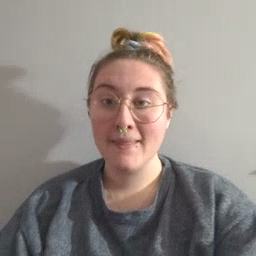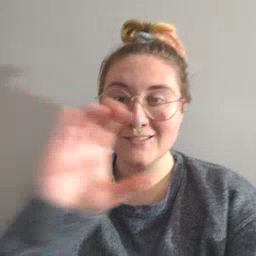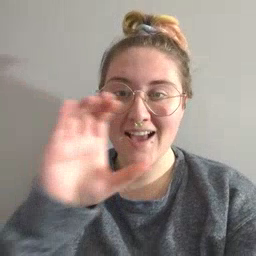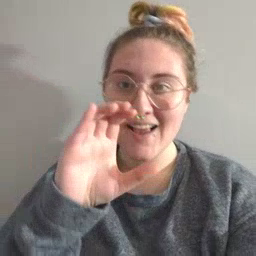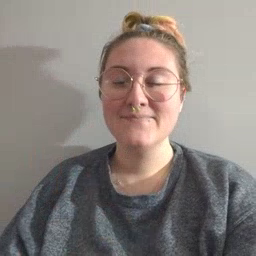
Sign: chocolate